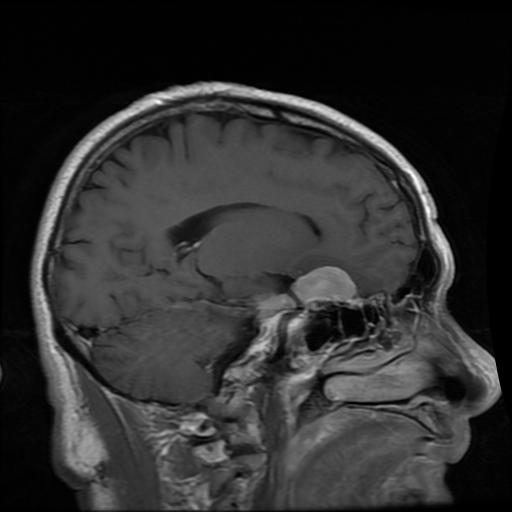
Label: meningioma